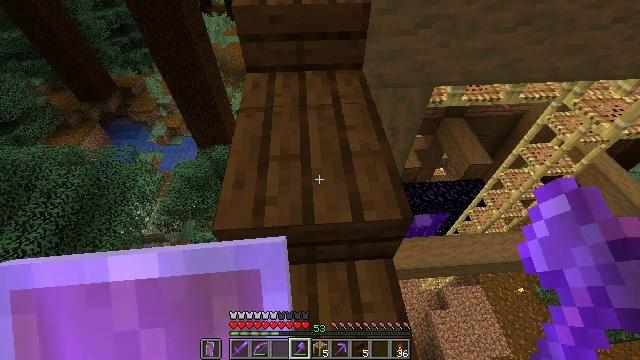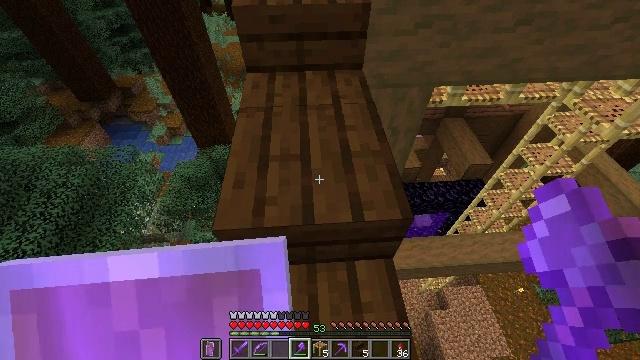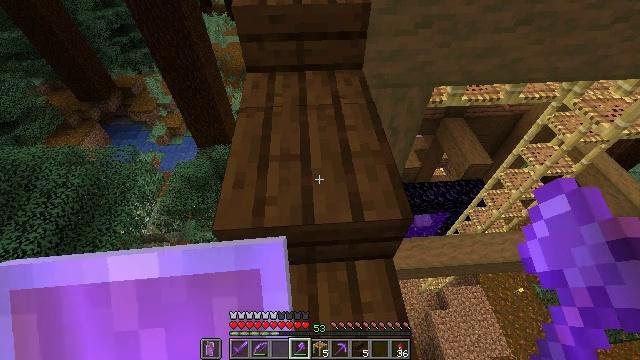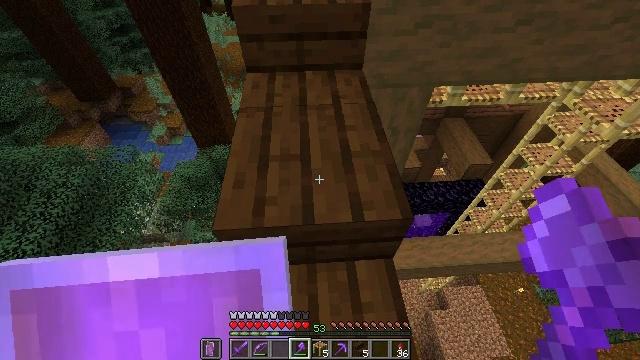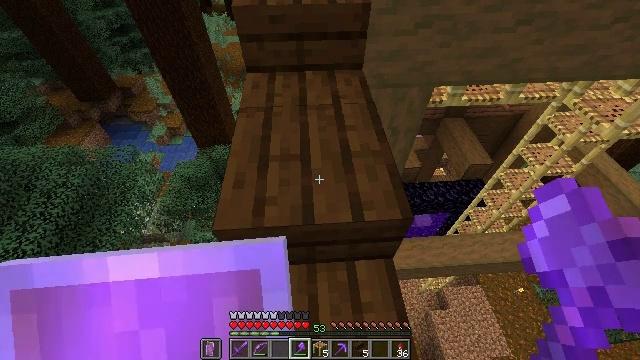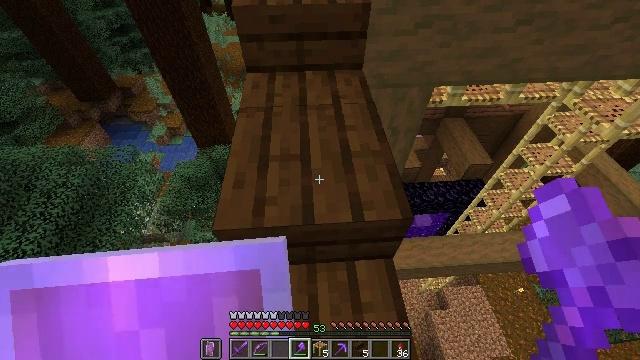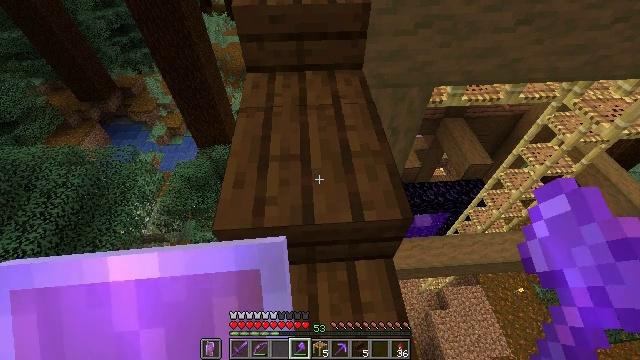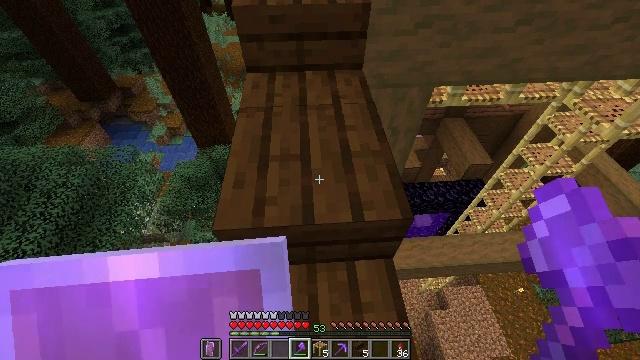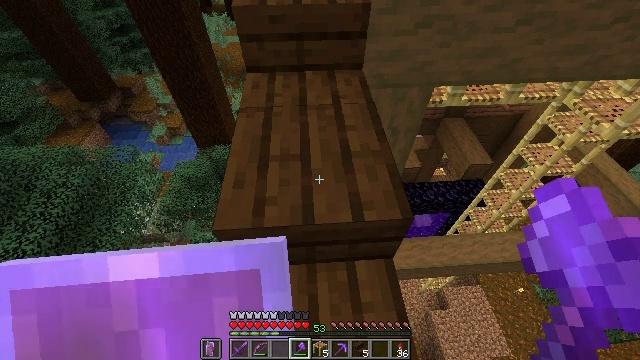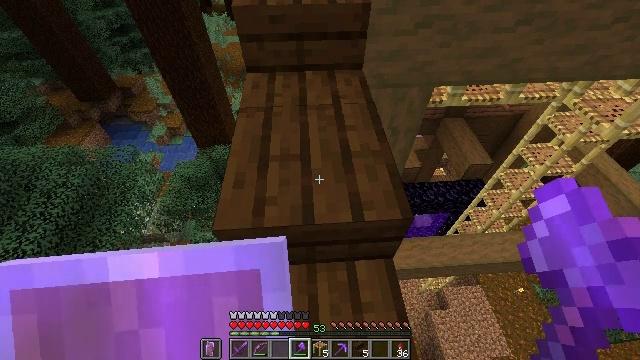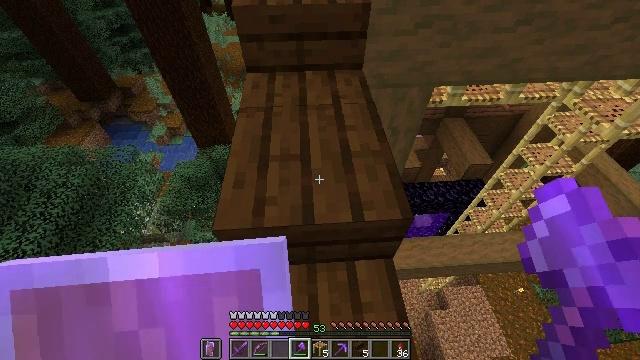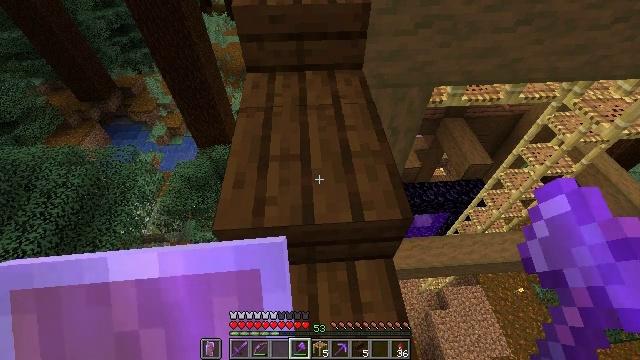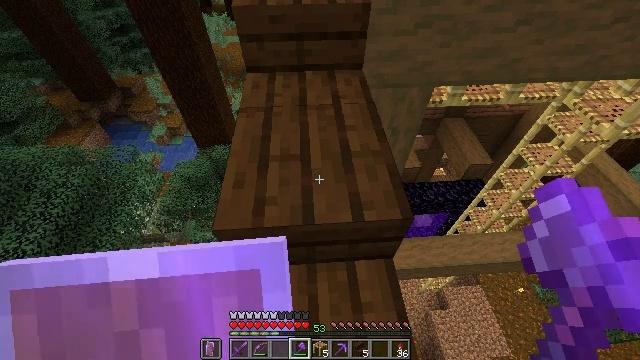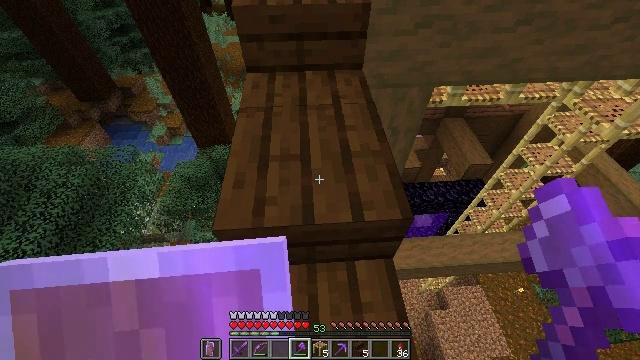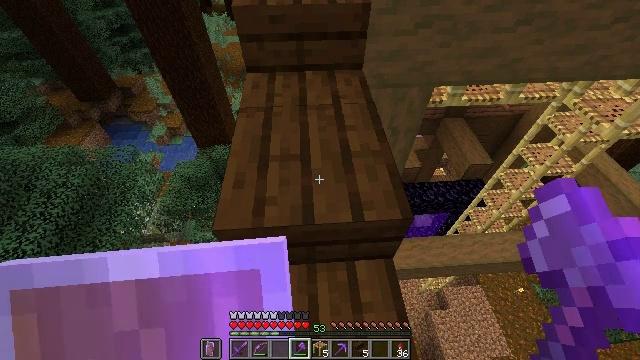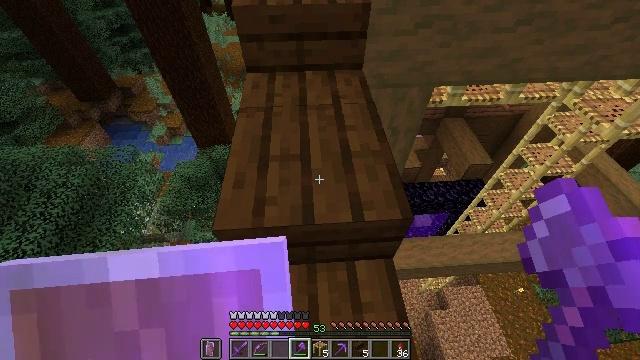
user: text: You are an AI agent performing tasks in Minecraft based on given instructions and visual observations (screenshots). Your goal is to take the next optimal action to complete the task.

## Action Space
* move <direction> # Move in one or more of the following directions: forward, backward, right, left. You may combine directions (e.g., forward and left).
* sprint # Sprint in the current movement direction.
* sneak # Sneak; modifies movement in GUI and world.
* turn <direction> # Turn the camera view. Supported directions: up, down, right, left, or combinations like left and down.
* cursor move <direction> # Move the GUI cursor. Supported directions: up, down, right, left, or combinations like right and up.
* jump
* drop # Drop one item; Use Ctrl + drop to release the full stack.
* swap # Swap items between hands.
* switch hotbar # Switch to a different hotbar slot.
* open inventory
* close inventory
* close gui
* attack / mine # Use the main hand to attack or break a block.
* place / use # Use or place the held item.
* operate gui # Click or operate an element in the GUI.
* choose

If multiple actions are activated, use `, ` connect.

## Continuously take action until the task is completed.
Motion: motion action
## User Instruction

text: Use a tool to break the dark oak slab.
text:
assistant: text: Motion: no_op
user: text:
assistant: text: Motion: no_op
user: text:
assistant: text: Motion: no_op
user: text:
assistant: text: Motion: no_op
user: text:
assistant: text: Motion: no_op
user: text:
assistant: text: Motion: no_op
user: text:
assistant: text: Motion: no_op
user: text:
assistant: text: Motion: no_op
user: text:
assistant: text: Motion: no_op
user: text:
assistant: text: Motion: no_op
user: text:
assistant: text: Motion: no_op
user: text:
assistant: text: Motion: no_op
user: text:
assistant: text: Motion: no_op
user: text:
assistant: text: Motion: no_op
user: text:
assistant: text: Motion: no_op
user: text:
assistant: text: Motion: no_op
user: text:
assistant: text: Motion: no_op
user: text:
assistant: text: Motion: no_op
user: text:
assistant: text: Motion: no_op
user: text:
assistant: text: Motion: no_op
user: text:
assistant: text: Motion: no_op
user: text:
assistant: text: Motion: no_op
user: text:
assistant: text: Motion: no_op
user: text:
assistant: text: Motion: no_op
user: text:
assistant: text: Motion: no_op
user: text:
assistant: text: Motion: no_op
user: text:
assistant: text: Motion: no_op
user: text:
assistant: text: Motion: no_op
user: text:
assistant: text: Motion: no_op
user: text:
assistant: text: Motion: no_op